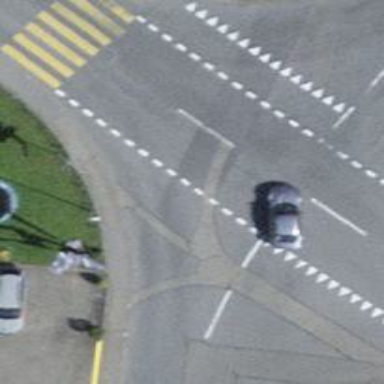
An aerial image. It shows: Roundabout.